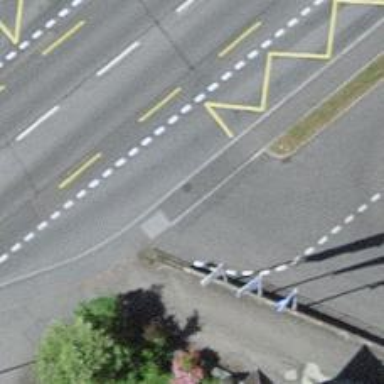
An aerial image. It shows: Unmarked crossing on the road.